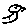
Label: bird